Field crop: maize
Growth stage: 1
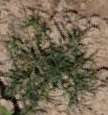
Species: salsola